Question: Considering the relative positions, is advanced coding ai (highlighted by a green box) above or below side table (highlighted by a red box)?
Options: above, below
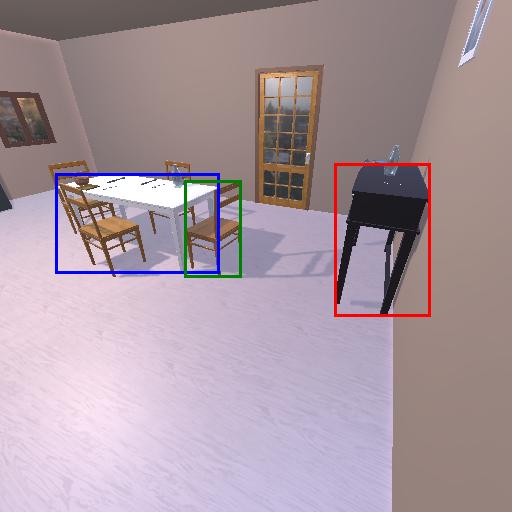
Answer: above